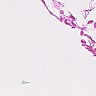
Metastatic tissue present: no